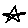
Label: star